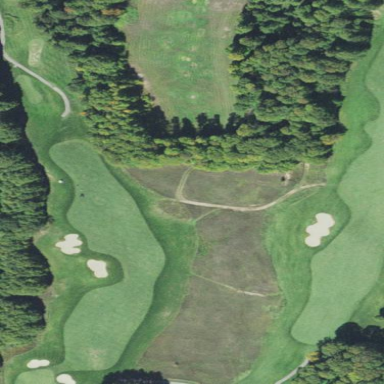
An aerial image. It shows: Area with grass used as rough in golf course.